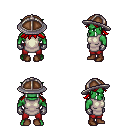
a pixel art fantasy rpg character, male body template, orc, green skin, white tunic, red pants, red loose hair, chain helm, metal gloves, brown shoes, four views (front, back, left, right), 2x2 character sprite sheet, small pixel art, hard edges, no anti-aliasing